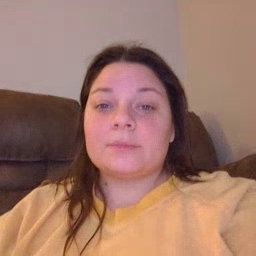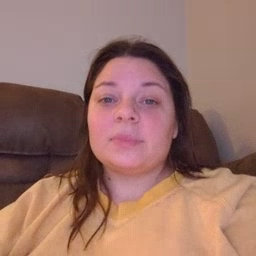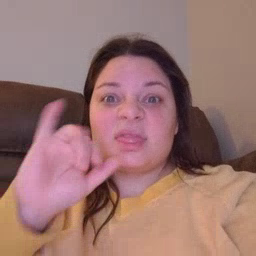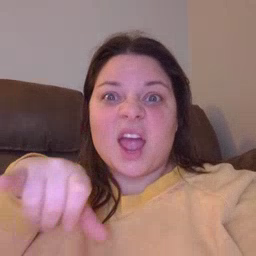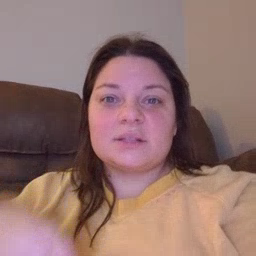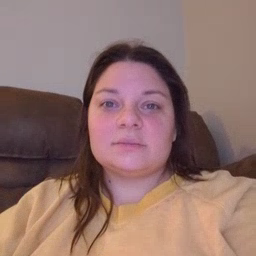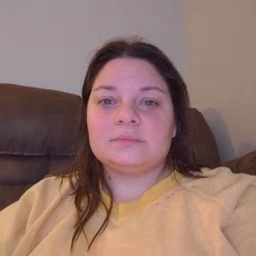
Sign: that